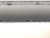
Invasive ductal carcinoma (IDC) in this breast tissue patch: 0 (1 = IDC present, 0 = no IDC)